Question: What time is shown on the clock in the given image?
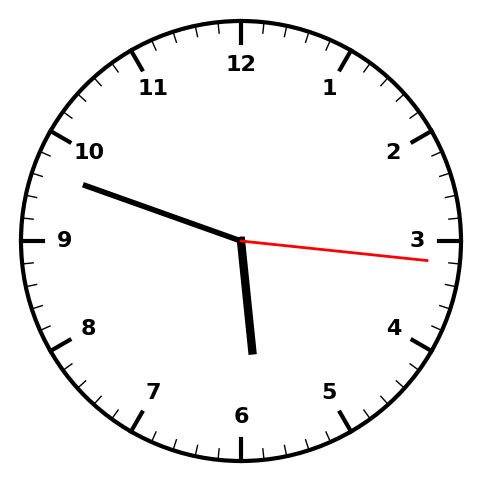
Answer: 05:48:16